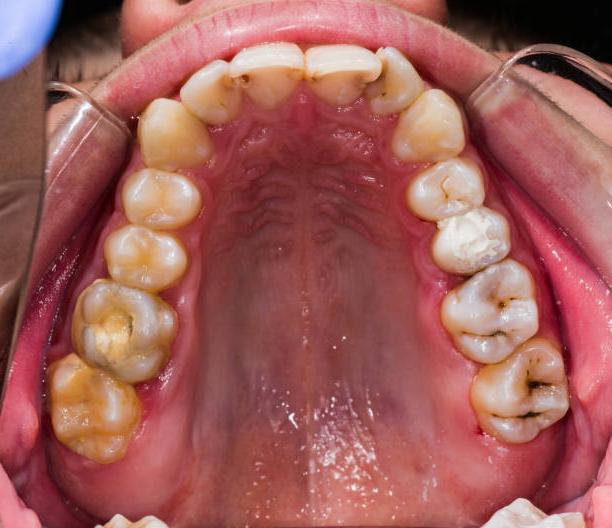
Condition: Gingivitis